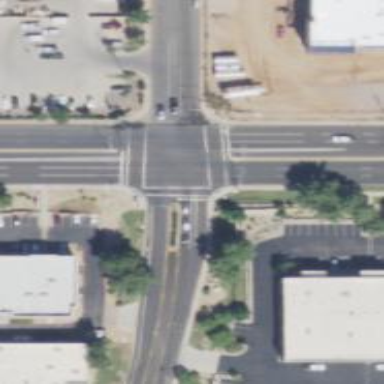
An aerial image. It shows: Solid stop line on the road marking.